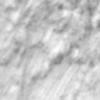
Label: no_change